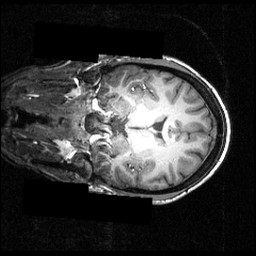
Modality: T1w
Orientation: coronal
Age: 23
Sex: female
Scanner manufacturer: siemens
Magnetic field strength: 3.951 T
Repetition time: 1.5 s
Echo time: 0.00335 s